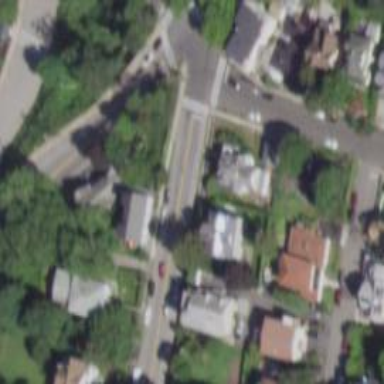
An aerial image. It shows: Unclassified road surrounded by residential properties.